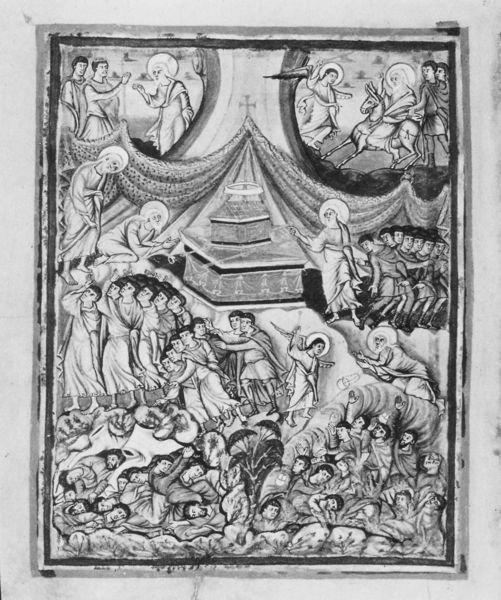
Titel: Bibel von  St. Paul (S. Paolo fuori la mura)
Standort: Herkunftsort: Reims (EU - F)
Institution: Rom, Bibliothek von San Paolo
Schlagwörter: flügel, gott, himmel, wolken, menschen, tier, gericht, tragen, vorhang, mantel, esel, engel, ritt, liegen, hemden, buch, kreuz, knien, beten, gebet, kasten, heiligenschein, fegefeuer, hölle, jüngstes gericht, gräber, heilige, heiligtum, heilig, anbetung, erzengel, zelt, teilung, buchmalerei, jüngste gericht, zeltbahn, geriht, jüngstes geriht